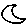
Label: moon